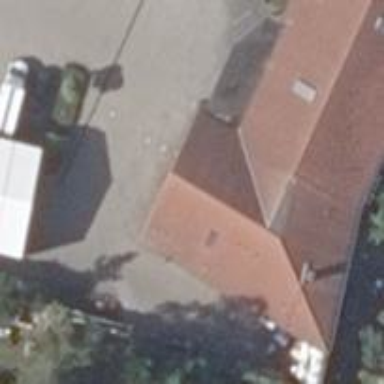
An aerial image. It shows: Bakery.